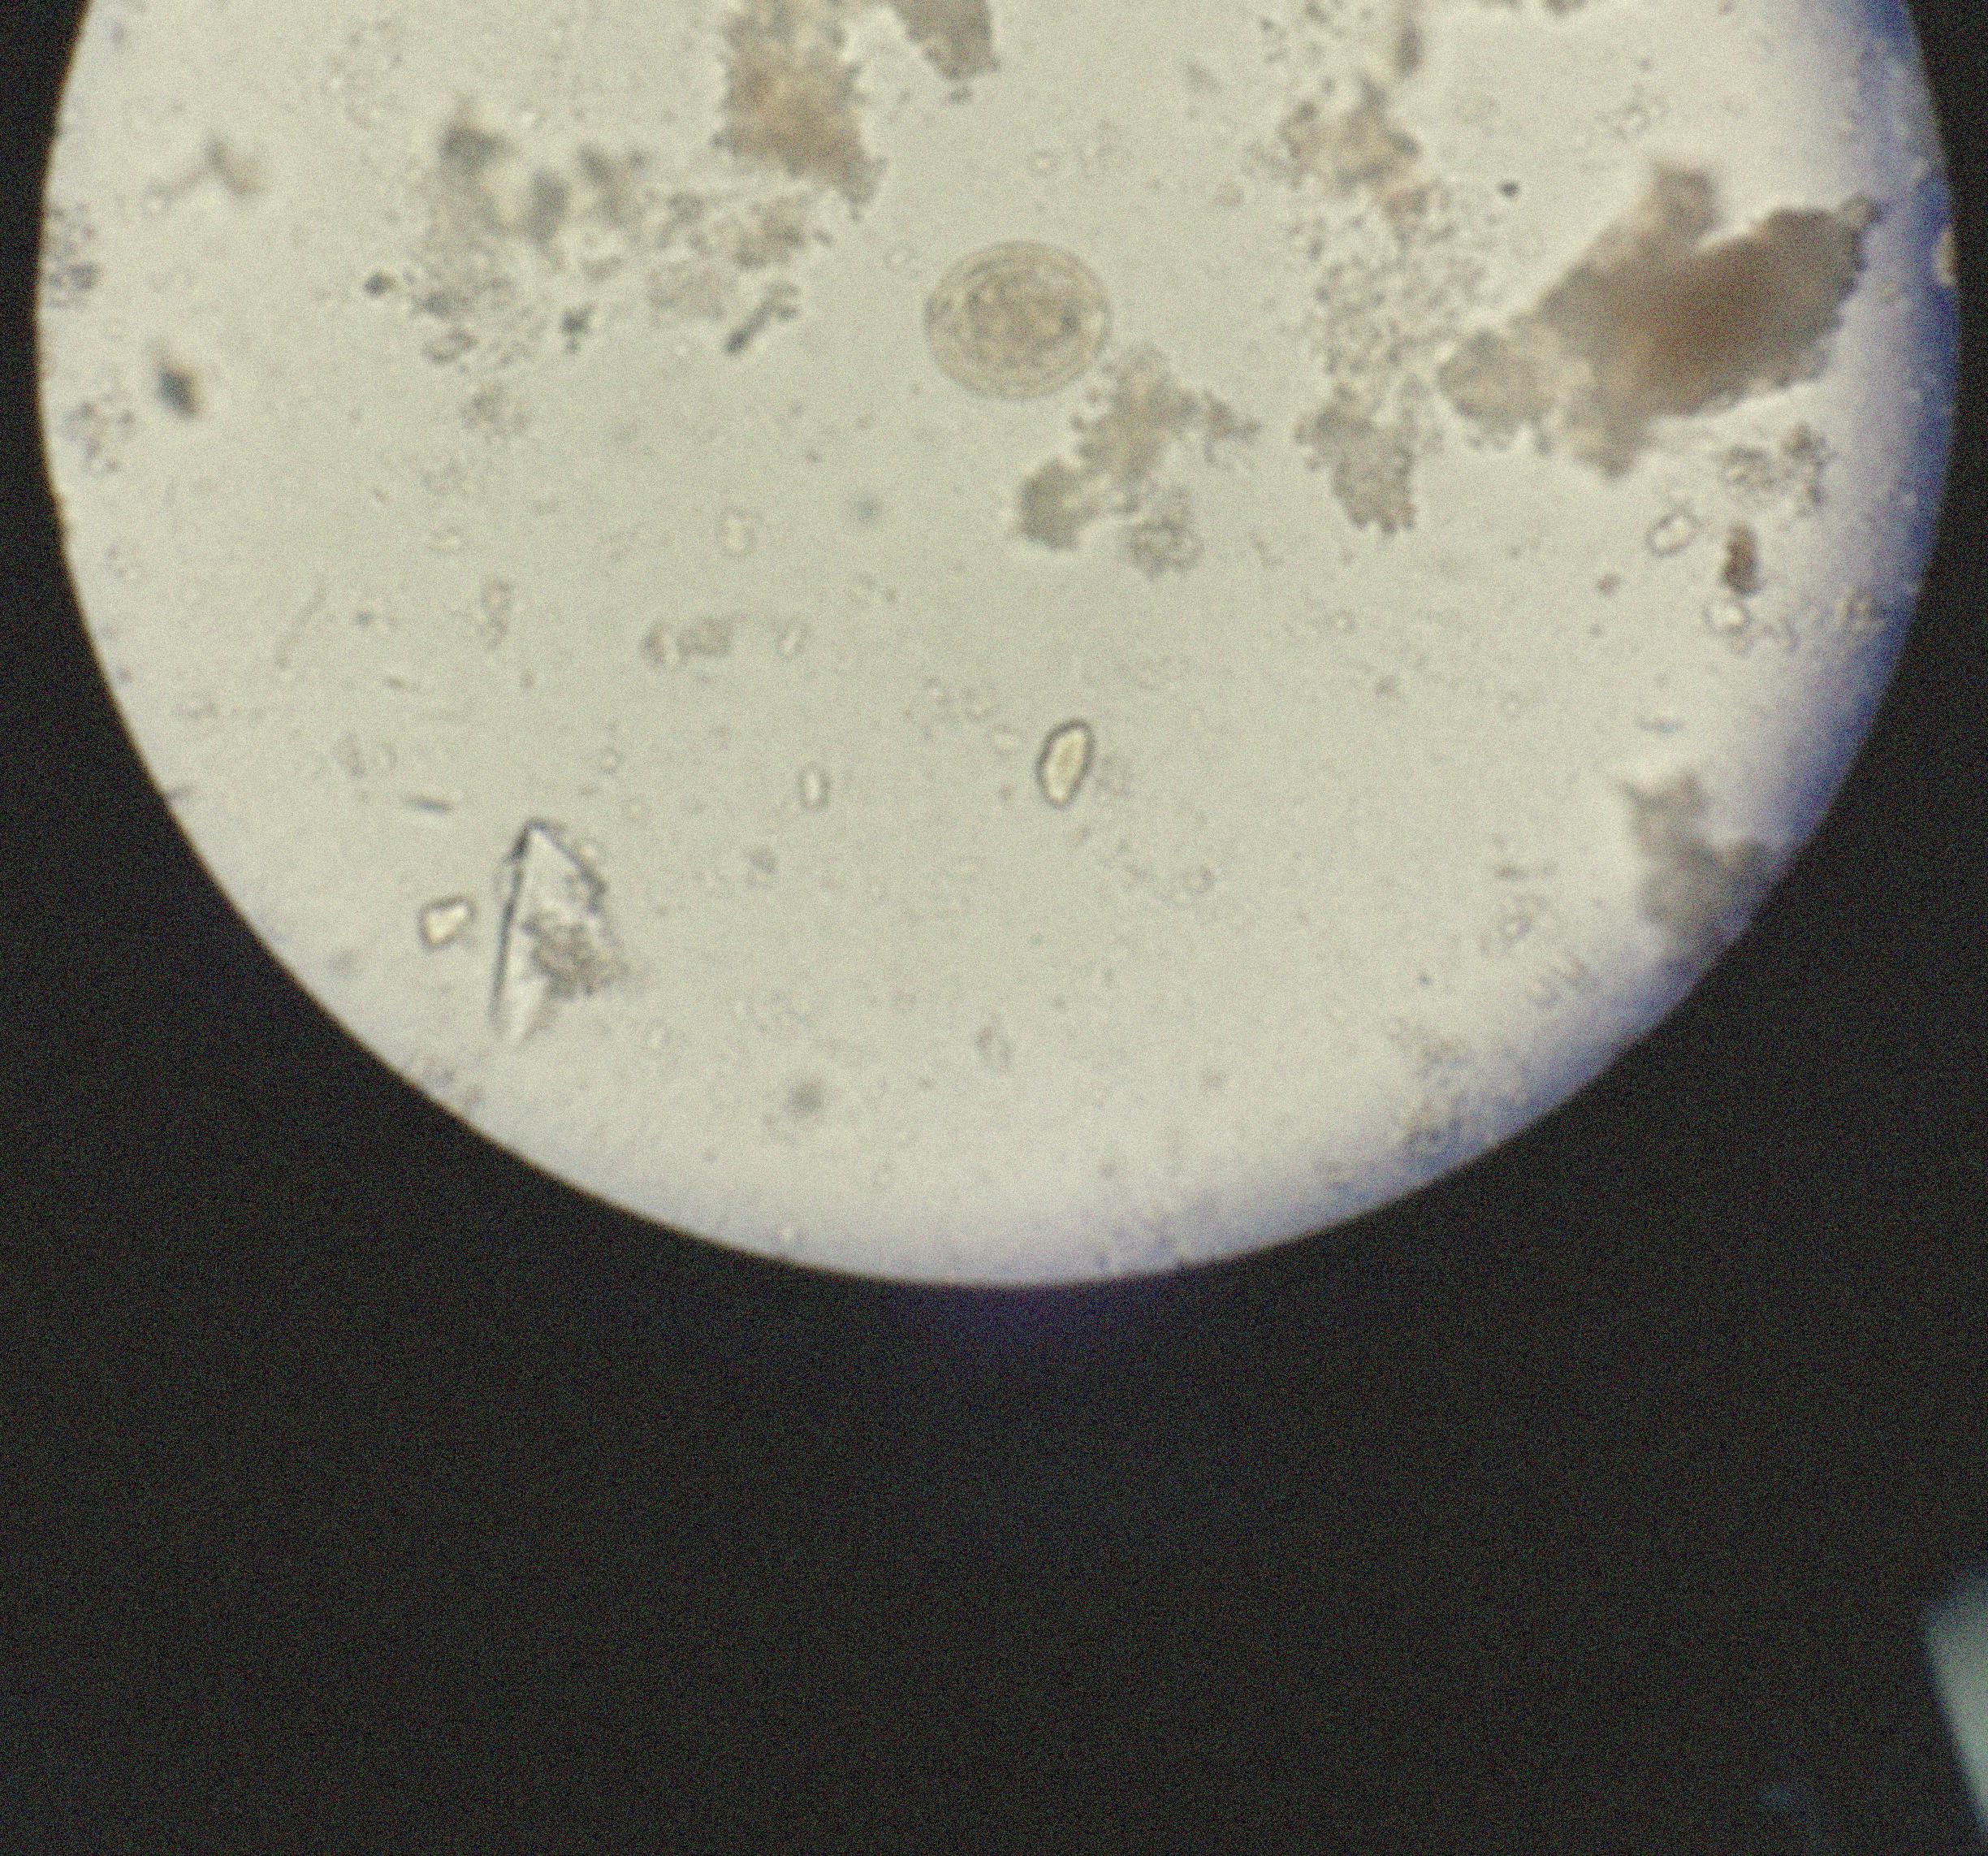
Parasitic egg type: Ascaris lumbricoides